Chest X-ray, PA view. Patient: 53 years old, sex M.
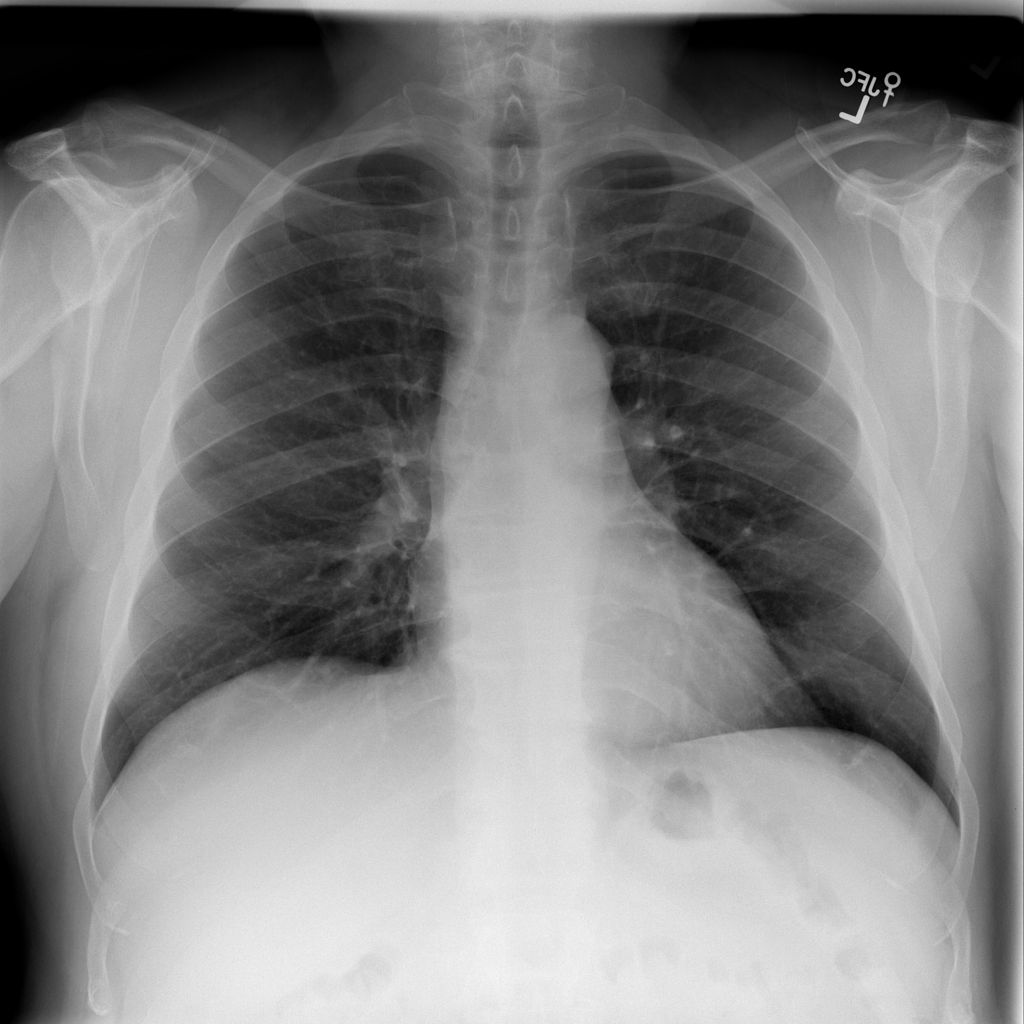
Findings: No Finding